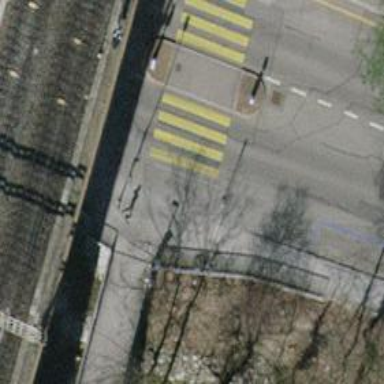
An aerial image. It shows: Kerb serving as barrier.